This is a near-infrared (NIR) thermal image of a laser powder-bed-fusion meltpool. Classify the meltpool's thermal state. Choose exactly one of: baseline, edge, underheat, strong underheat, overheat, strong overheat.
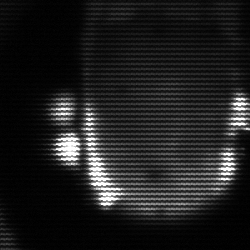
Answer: baseline